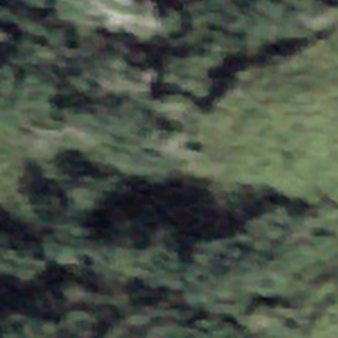
Label: other